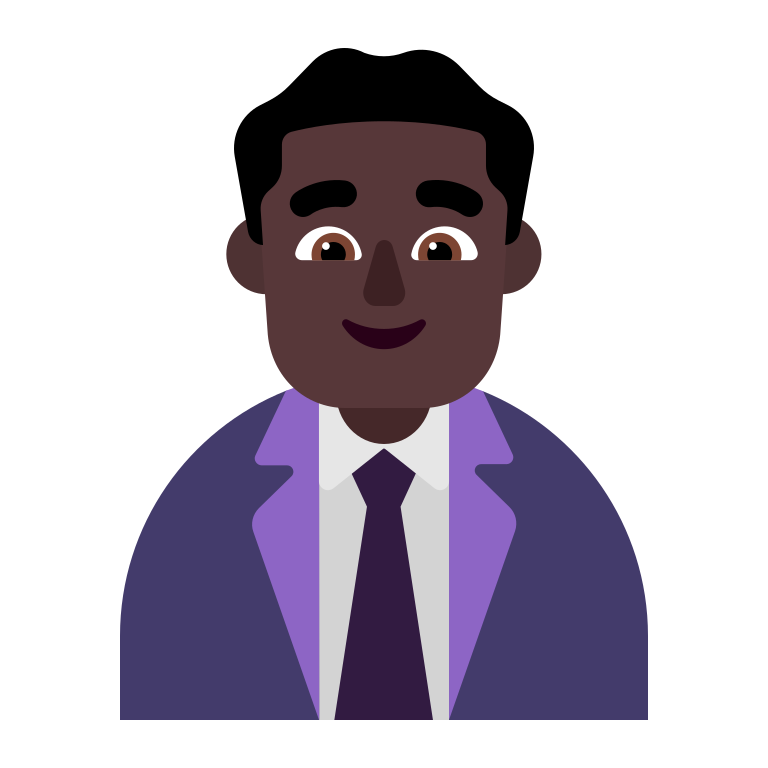
man office worker flat dark